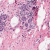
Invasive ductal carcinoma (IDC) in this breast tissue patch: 0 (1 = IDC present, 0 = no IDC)